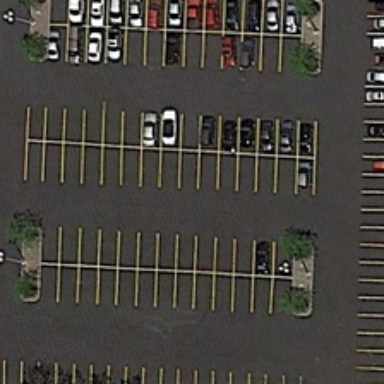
Some cars are parked in a parking lot .